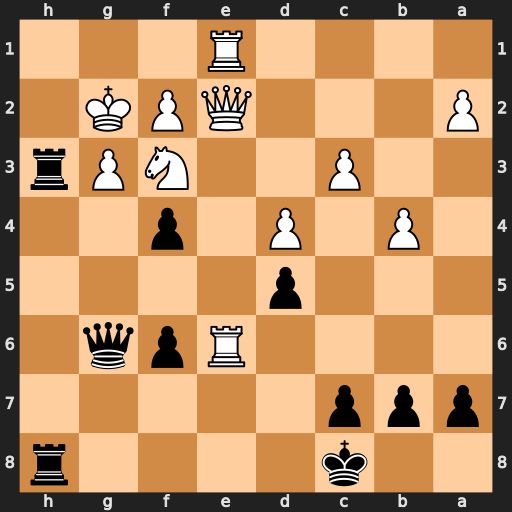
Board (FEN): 2k4r/ppp5/4Rpq1/3p4/1P1P1p2/2P2NPr/P3QPK1/4R3
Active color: b
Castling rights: -
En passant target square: -
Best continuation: Rxg3+ fxg3 Qxg3+ Kf1 Rh1+ Ng1 Qxg1#